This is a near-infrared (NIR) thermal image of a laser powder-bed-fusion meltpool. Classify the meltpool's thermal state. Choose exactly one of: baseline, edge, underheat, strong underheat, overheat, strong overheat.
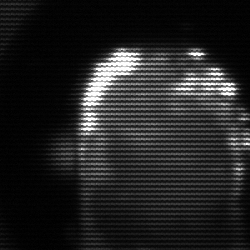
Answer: baseline